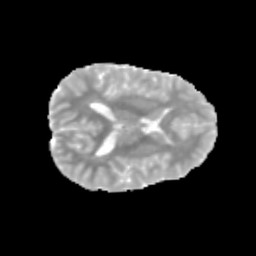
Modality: MD
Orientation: axial
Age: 12
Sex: male
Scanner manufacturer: siemens
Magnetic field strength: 3 T
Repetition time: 3.8 s
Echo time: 0.07 s